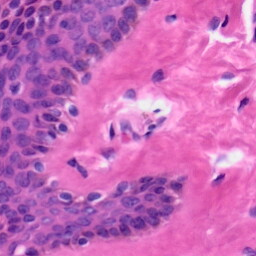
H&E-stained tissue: Skin